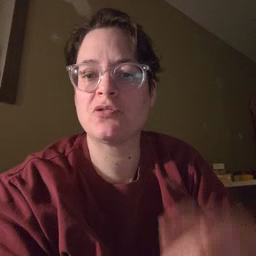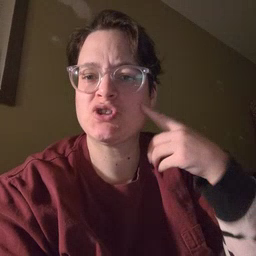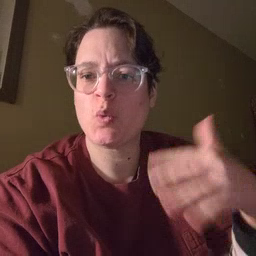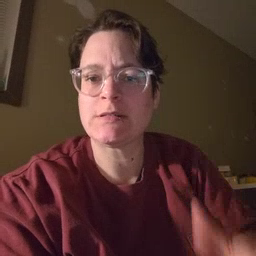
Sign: noisy